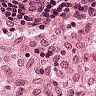
Metastatic tissue present: no